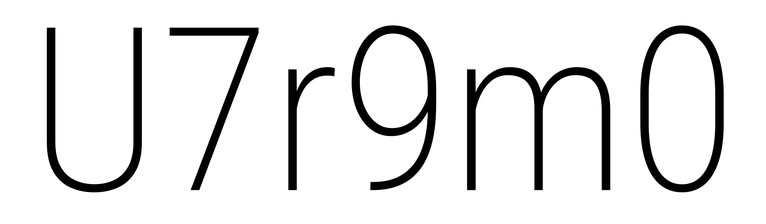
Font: Roboto_Condensed_ExtraLight